Interaction volume radius: 10 \u00c5
Interaction volume height: 20 \u00c5
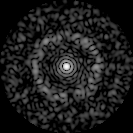
Disorder parameter: 0.8147